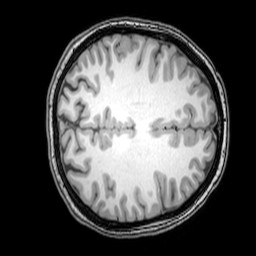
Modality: T1w
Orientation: axial
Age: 25
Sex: female
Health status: healthy
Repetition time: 0.081 s
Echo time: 0.037 s